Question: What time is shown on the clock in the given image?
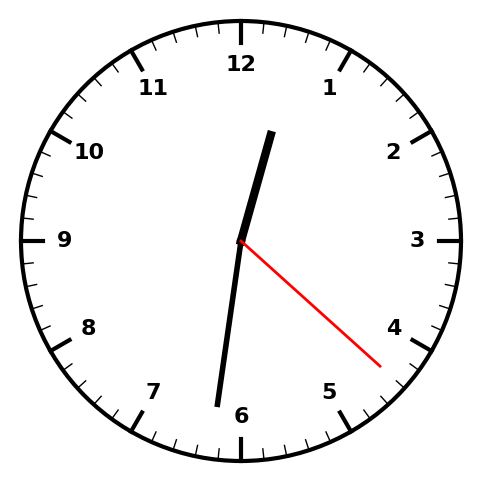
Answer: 12:31:22